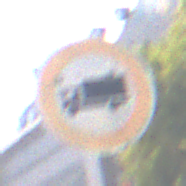
Verkehrszeichen: VerbotFuerKraftfahrzeugeUeberDreiKommaFuenfTonnen
Umgebung: Outdoor, Urban
Tageszeit: MorningAfternoon
Wetter: Clear
Licht: Natural
Jahreszeit: NotSpecified
Kontrast: HighContrast